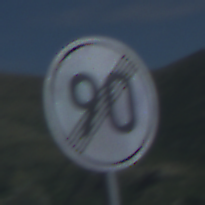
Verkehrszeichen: EndeGeschwindigkeit90
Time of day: Night
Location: Outdoor (Nature)
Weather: PartlyCloudy
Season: NotSpecified
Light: Natural